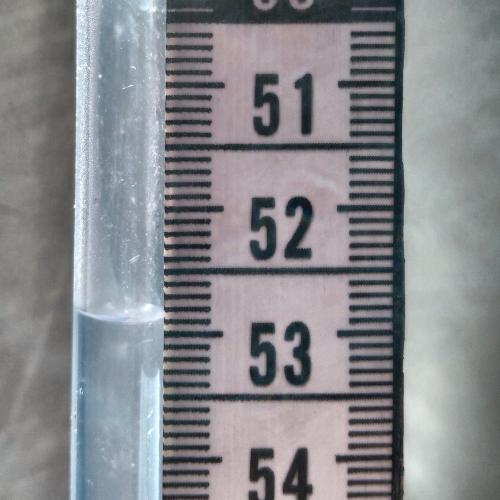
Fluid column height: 52.9 cm